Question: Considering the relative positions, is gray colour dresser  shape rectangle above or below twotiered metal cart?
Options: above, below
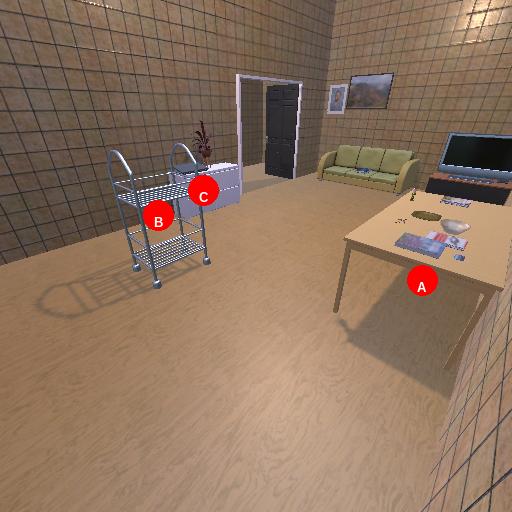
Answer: above